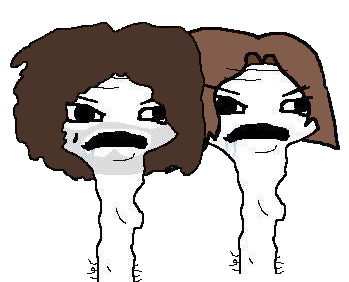
Label: 5_Brainlet